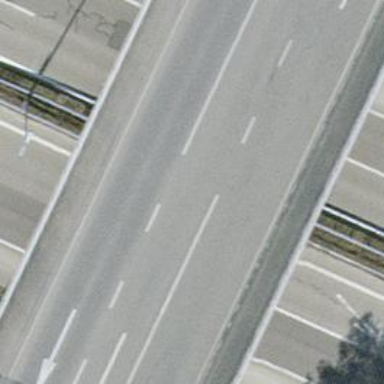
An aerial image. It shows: Primary highway bridge with asphalt surface.